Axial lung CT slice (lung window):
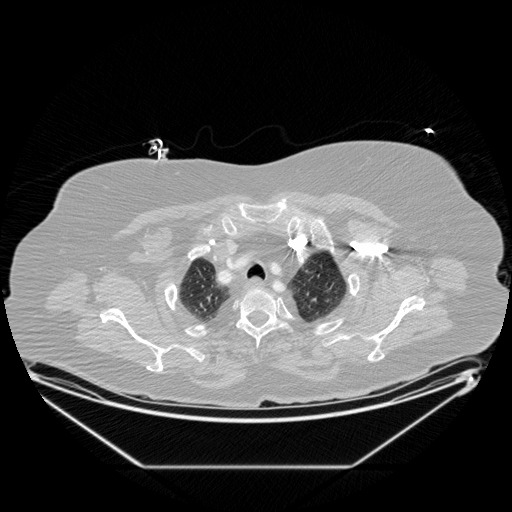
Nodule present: no